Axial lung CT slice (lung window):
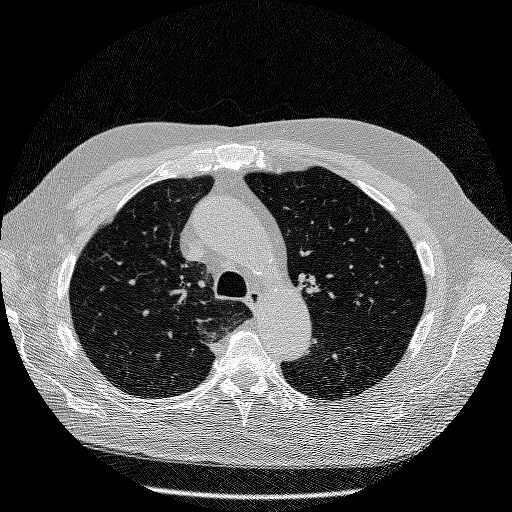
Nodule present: no